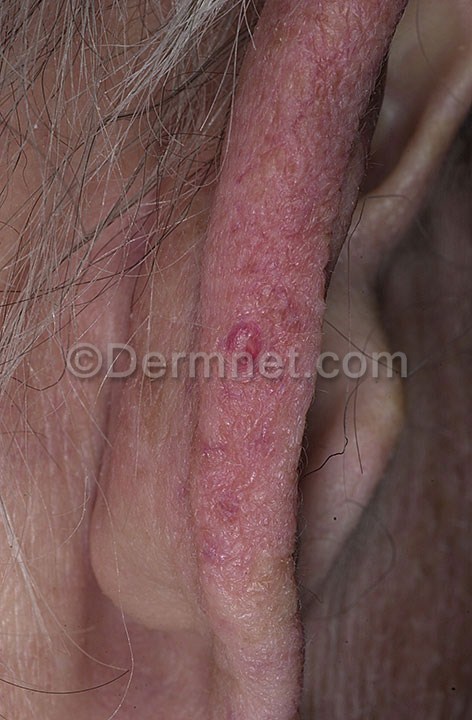
Disease: Vascular Tumors